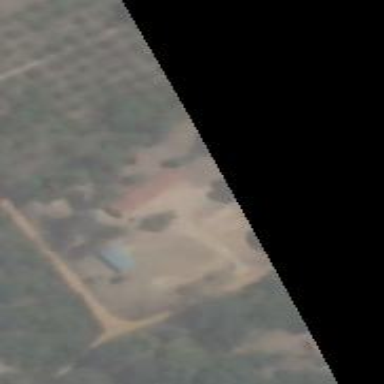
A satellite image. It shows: School.